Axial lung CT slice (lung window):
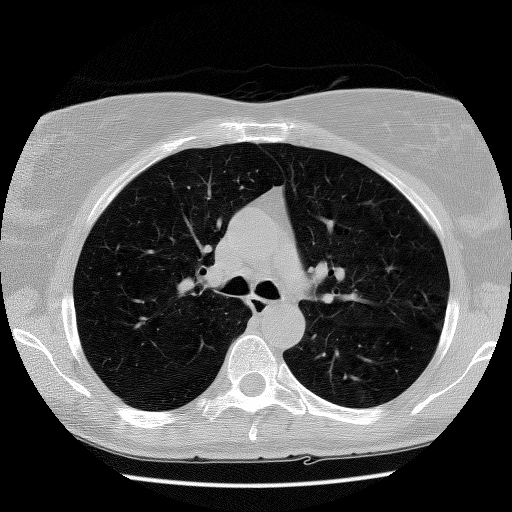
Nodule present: no